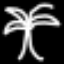
Label: palm tree